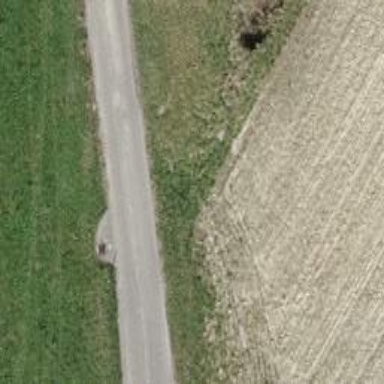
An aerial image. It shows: Well-maintained track road with grade 1 tracktype.